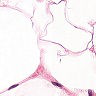
Metastatic tissue present: no